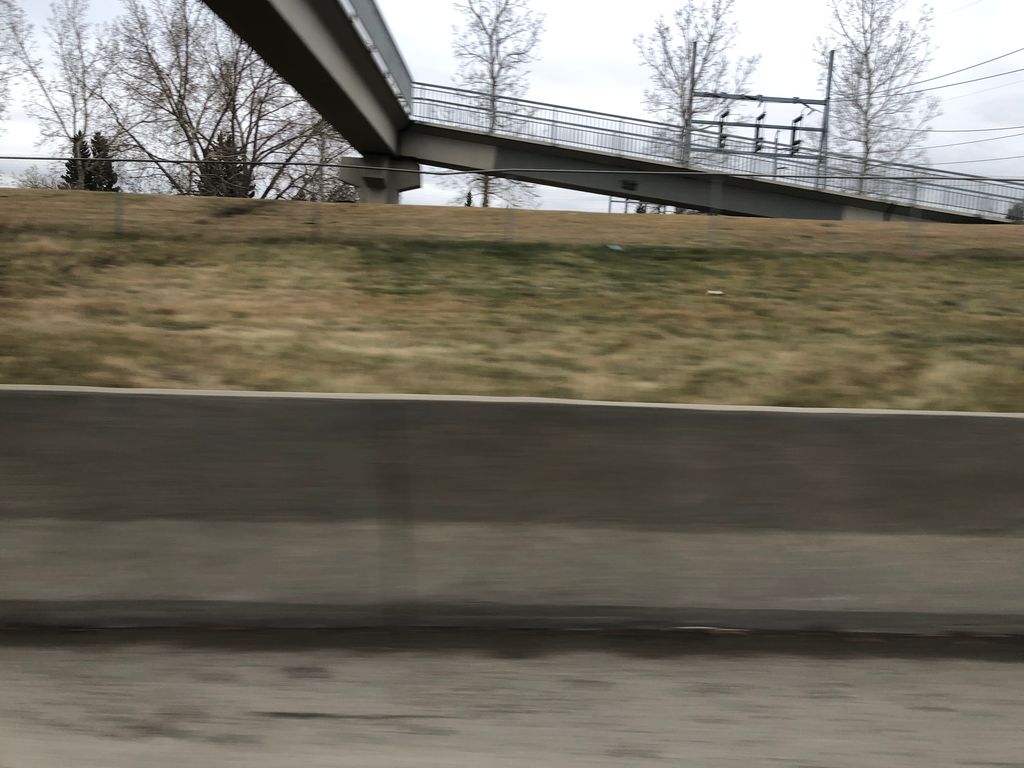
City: calgary